Question: I do have a dataframe with 40000 rows and three columns. If I do 'df.set_index('my_ind').head()' repeatedly in different cells in my ipython notebook the RAM is being filled but not freed:

I thought this function just returns a view of the dataframe. 'gc.collect()' did not free any RAM. Any ideas why pandas does not free the RAM ?
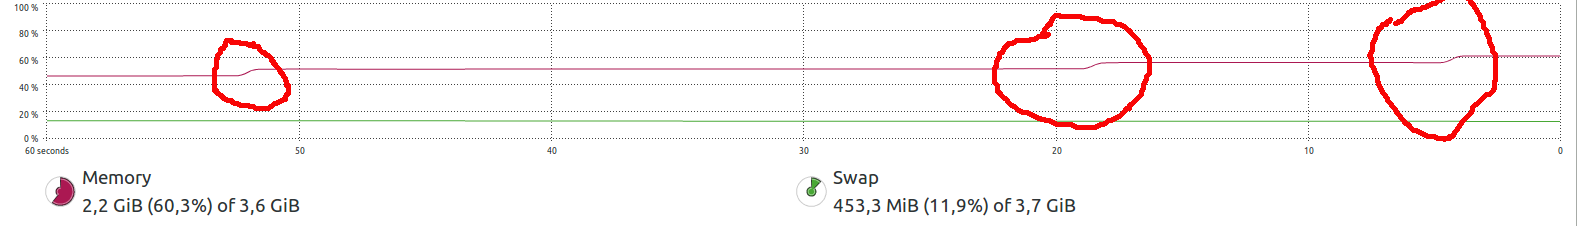
Answer: Use the 'inplace=True' in 'set_index()'.
Without the 'inplace=True' parameter, you're creating a new data frame every time.